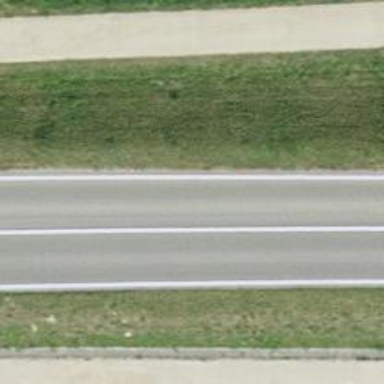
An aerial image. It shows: Primary highway.